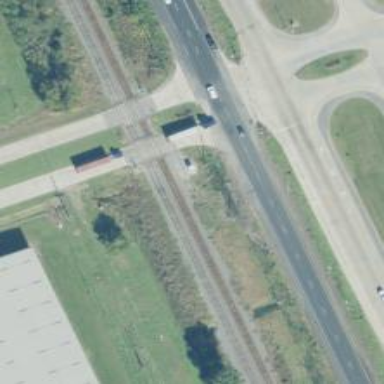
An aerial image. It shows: Level crossing along the railway.